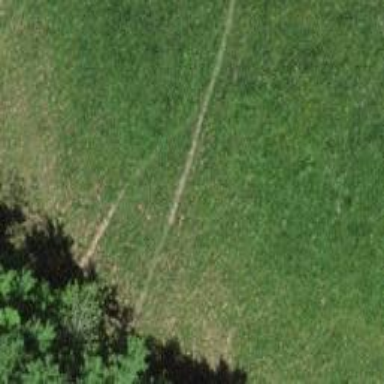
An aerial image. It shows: Path.